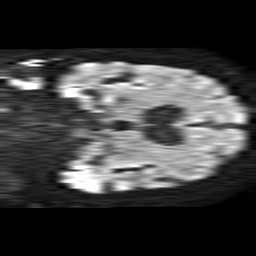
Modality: TRACE
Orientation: coronal
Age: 55
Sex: male
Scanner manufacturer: philips
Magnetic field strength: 1.5 T
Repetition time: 4.6 s
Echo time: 0.08517 s